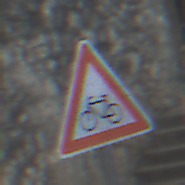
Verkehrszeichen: RadverkehrRechts
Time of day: MorningAfternoon
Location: Outdoor (Suburban)
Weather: PartlyCloudy
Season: NotSpecified
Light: Natural